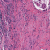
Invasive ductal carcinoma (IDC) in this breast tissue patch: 1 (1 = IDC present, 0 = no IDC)